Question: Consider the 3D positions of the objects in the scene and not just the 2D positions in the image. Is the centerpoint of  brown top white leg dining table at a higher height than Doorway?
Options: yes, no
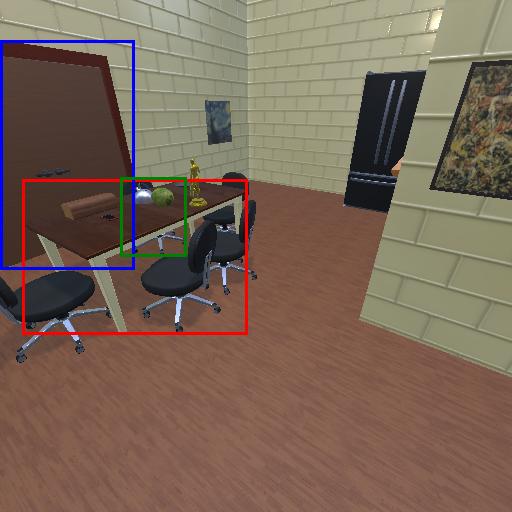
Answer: yes